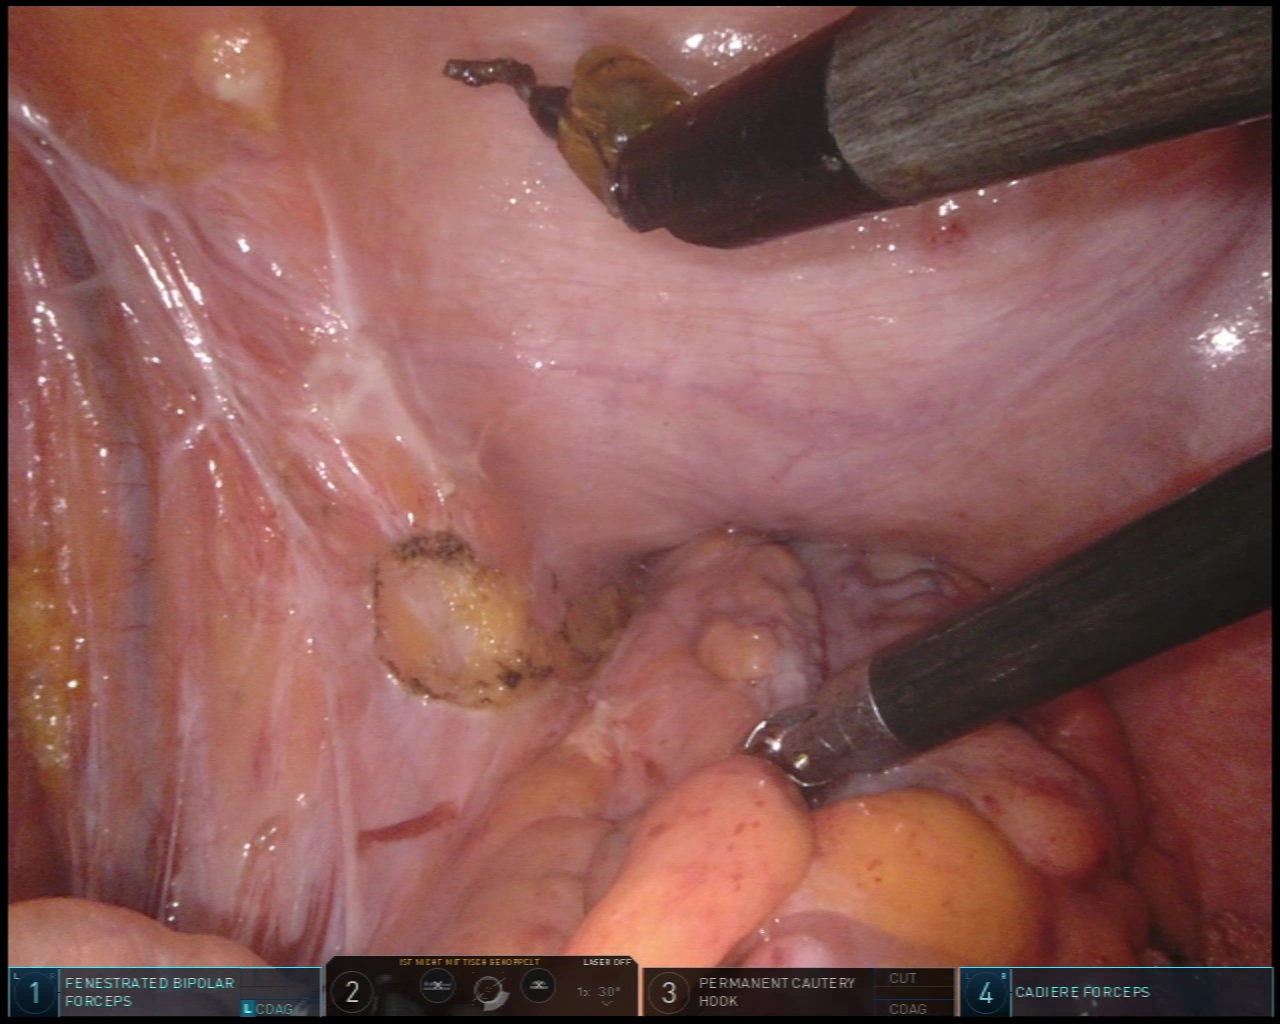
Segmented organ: abdominal_wall
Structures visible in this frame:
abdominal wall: yes
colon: yes
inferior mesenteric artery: no
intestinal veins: no
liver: no
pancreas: no
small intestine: no
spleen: no
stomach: no
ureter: no
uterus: no
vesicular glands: no